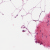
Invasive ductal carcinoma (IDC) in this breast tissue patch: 0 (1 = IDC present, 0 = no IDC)